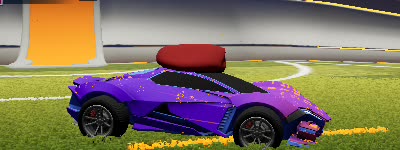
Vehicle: werewolf